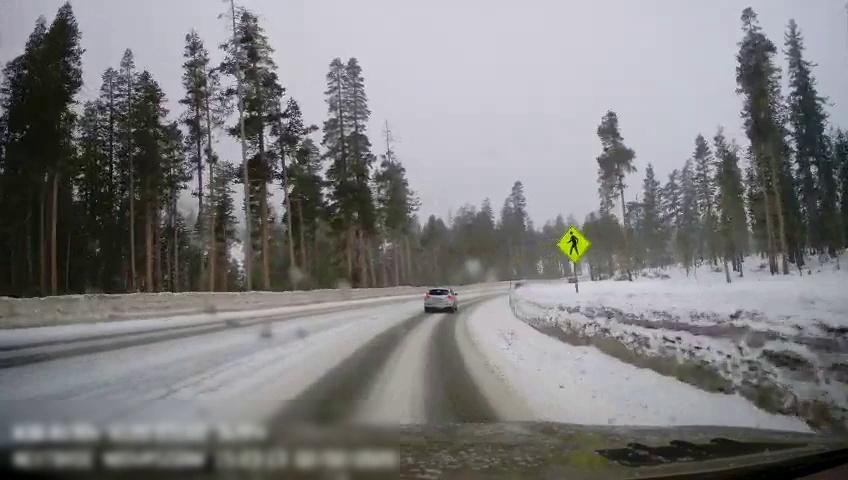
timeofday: Day
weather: Snowy
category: Drivable Space
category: Vehicles | SUV
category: Traffic | Signs